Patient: sex M, age 74
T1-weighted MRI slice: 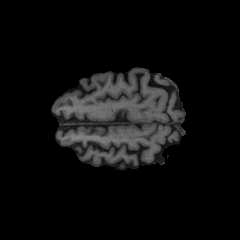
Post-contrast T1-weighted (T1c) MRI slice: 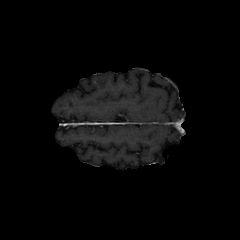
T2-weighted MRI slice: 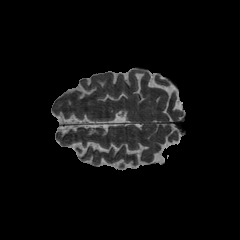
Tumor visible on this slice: no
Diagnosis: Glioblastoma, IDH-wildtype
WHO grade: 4